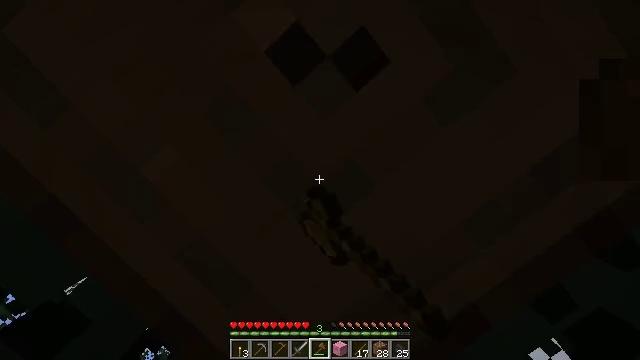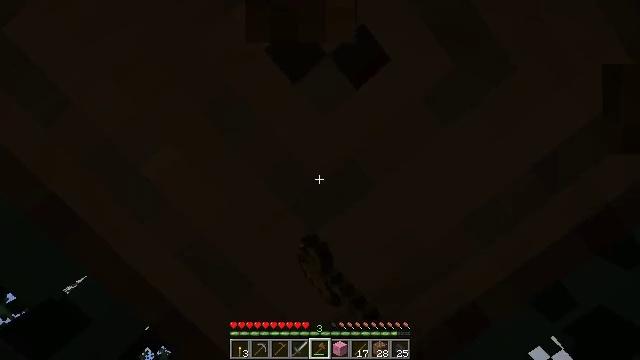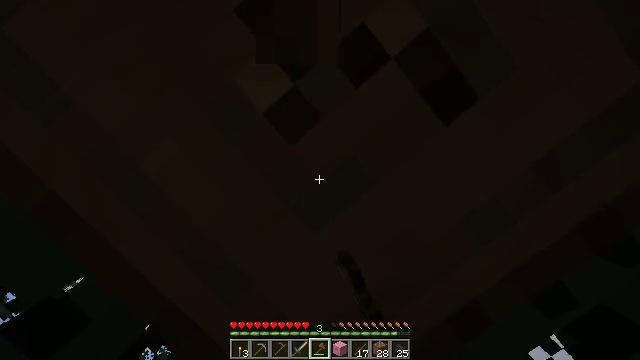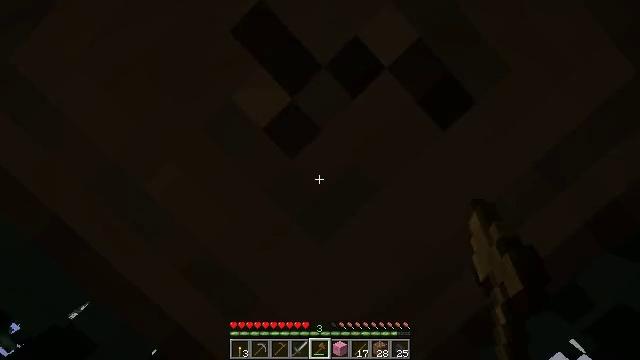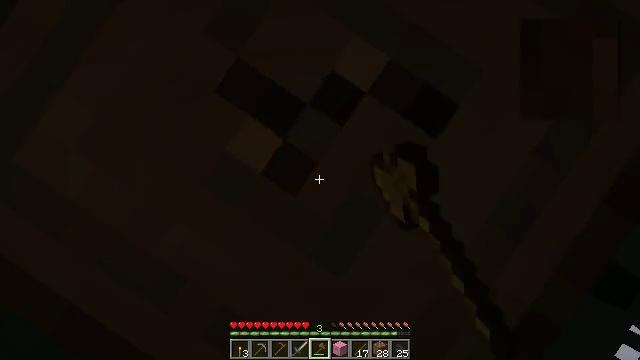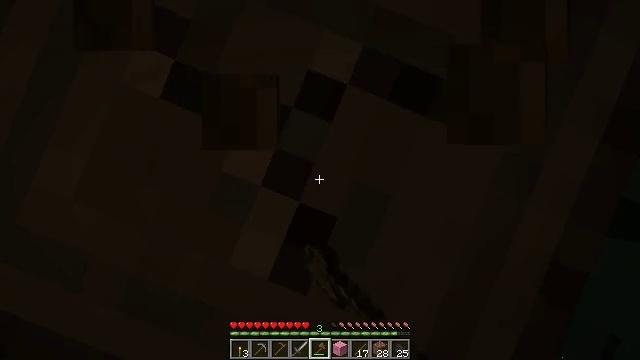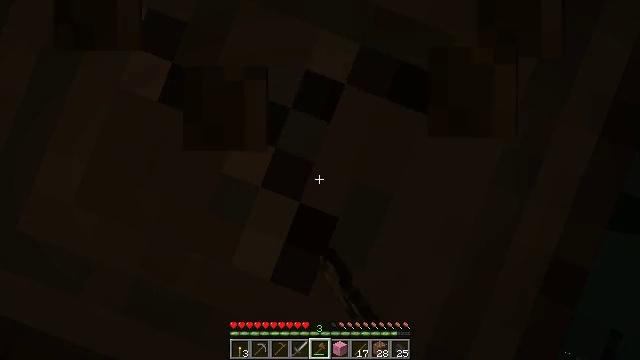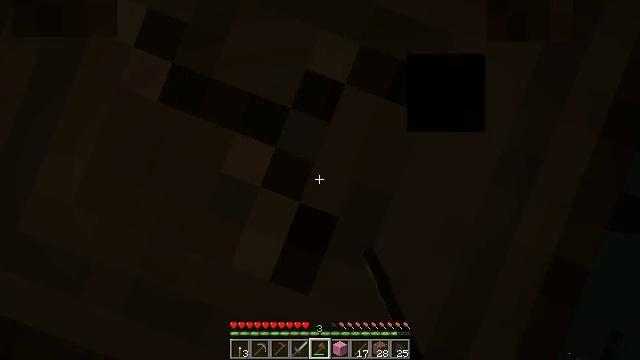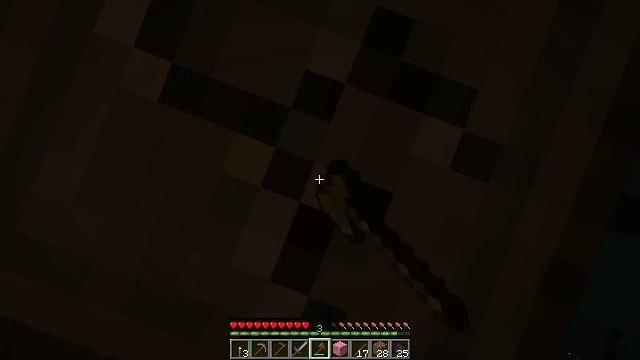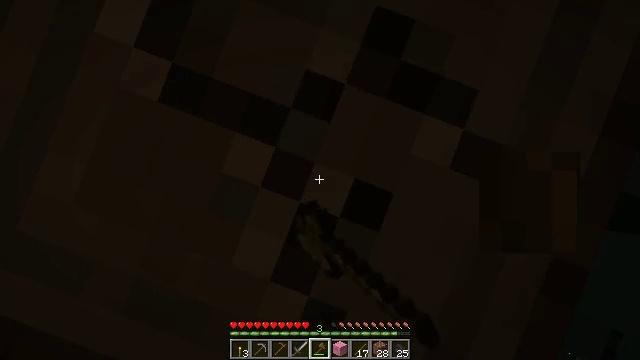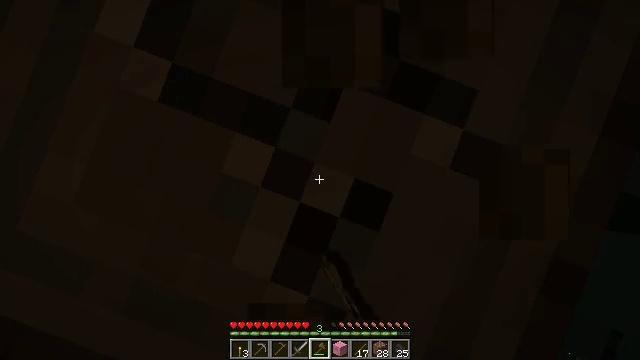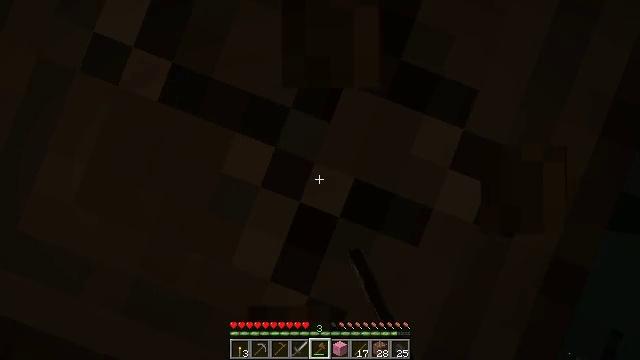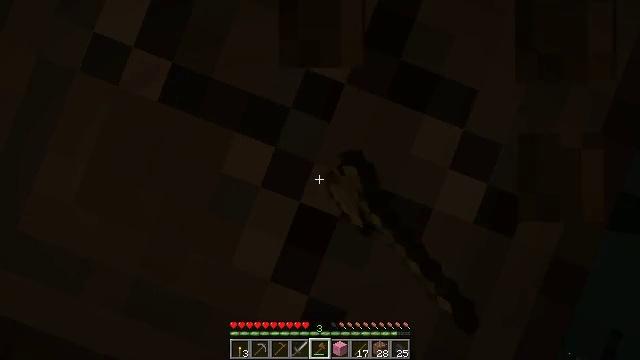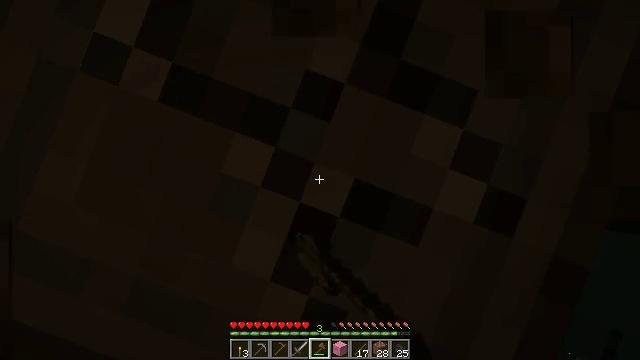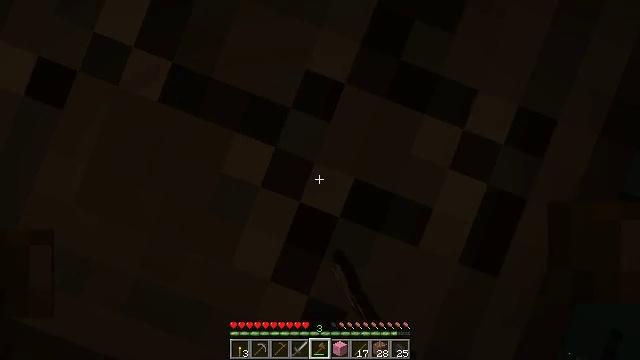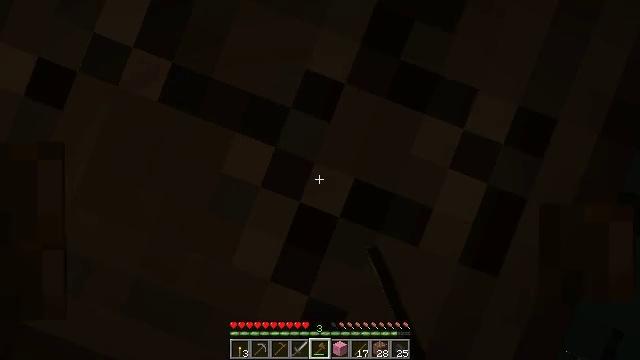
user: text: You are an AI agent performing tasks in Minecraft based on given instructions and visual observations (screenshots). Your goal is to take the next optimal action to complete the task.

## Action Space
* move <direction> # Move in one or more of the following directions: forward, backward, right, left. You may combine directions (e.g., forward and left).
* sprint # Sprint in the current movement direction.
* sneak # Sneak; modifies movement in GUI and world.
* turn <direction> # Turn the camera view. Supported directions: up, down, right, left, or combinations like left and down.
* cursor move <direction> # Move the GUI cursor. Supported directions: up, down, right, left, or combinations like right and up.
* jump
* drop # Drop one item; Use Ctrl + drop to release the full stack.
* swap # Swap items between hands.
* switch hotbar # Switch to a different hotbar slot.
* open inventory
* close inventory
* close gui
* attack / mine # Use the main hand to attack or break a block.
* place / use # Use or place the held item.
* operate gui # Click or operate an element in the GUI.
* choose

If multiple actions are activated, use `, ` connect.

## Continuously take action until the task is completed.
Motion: motion action
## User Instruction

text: Break the spruce log from the tree.
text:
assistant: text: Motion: attack / mine
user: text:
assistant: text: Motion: attack / mine
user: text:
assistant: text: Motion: turn left and up, attack / mine
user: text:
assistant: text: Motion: turn left and up, attack / mine
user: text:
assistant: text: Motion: turn left and up, attack / mine
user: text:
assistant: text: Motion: turn left, attack / mine
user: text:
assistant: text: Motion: attack / mine
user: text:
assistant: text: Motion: attack / mine
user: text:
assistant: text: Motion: attack / mine
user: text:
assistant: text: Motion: attack / mine
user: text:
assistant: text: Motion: attack / mine
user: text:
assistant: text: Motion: attack / mine
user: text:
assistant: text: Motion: attack / mine
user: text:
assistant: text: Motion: attack / mine
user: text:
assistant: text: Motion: attack / mine
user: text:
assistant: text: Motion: attack / mine
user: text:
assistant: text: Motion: attack / mine
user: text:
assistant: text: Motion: turn right and down, attack / mine
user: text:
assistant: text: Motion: attack / mine
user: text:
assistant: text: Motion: attack / mine
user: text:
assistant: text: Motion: attack / mine
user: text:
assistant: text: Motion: attack / mine
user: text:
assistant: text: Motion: attack / mine
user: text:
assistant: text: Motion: attack / mine
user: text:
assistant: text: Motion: attack / mine
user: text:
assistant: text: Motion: turn left, attack / mine
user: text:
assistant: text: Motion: attack / mine
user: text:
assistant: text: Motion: attack / mine
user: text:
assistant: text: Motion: attack / mine
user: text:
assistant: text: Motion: attack / mine